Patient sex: M
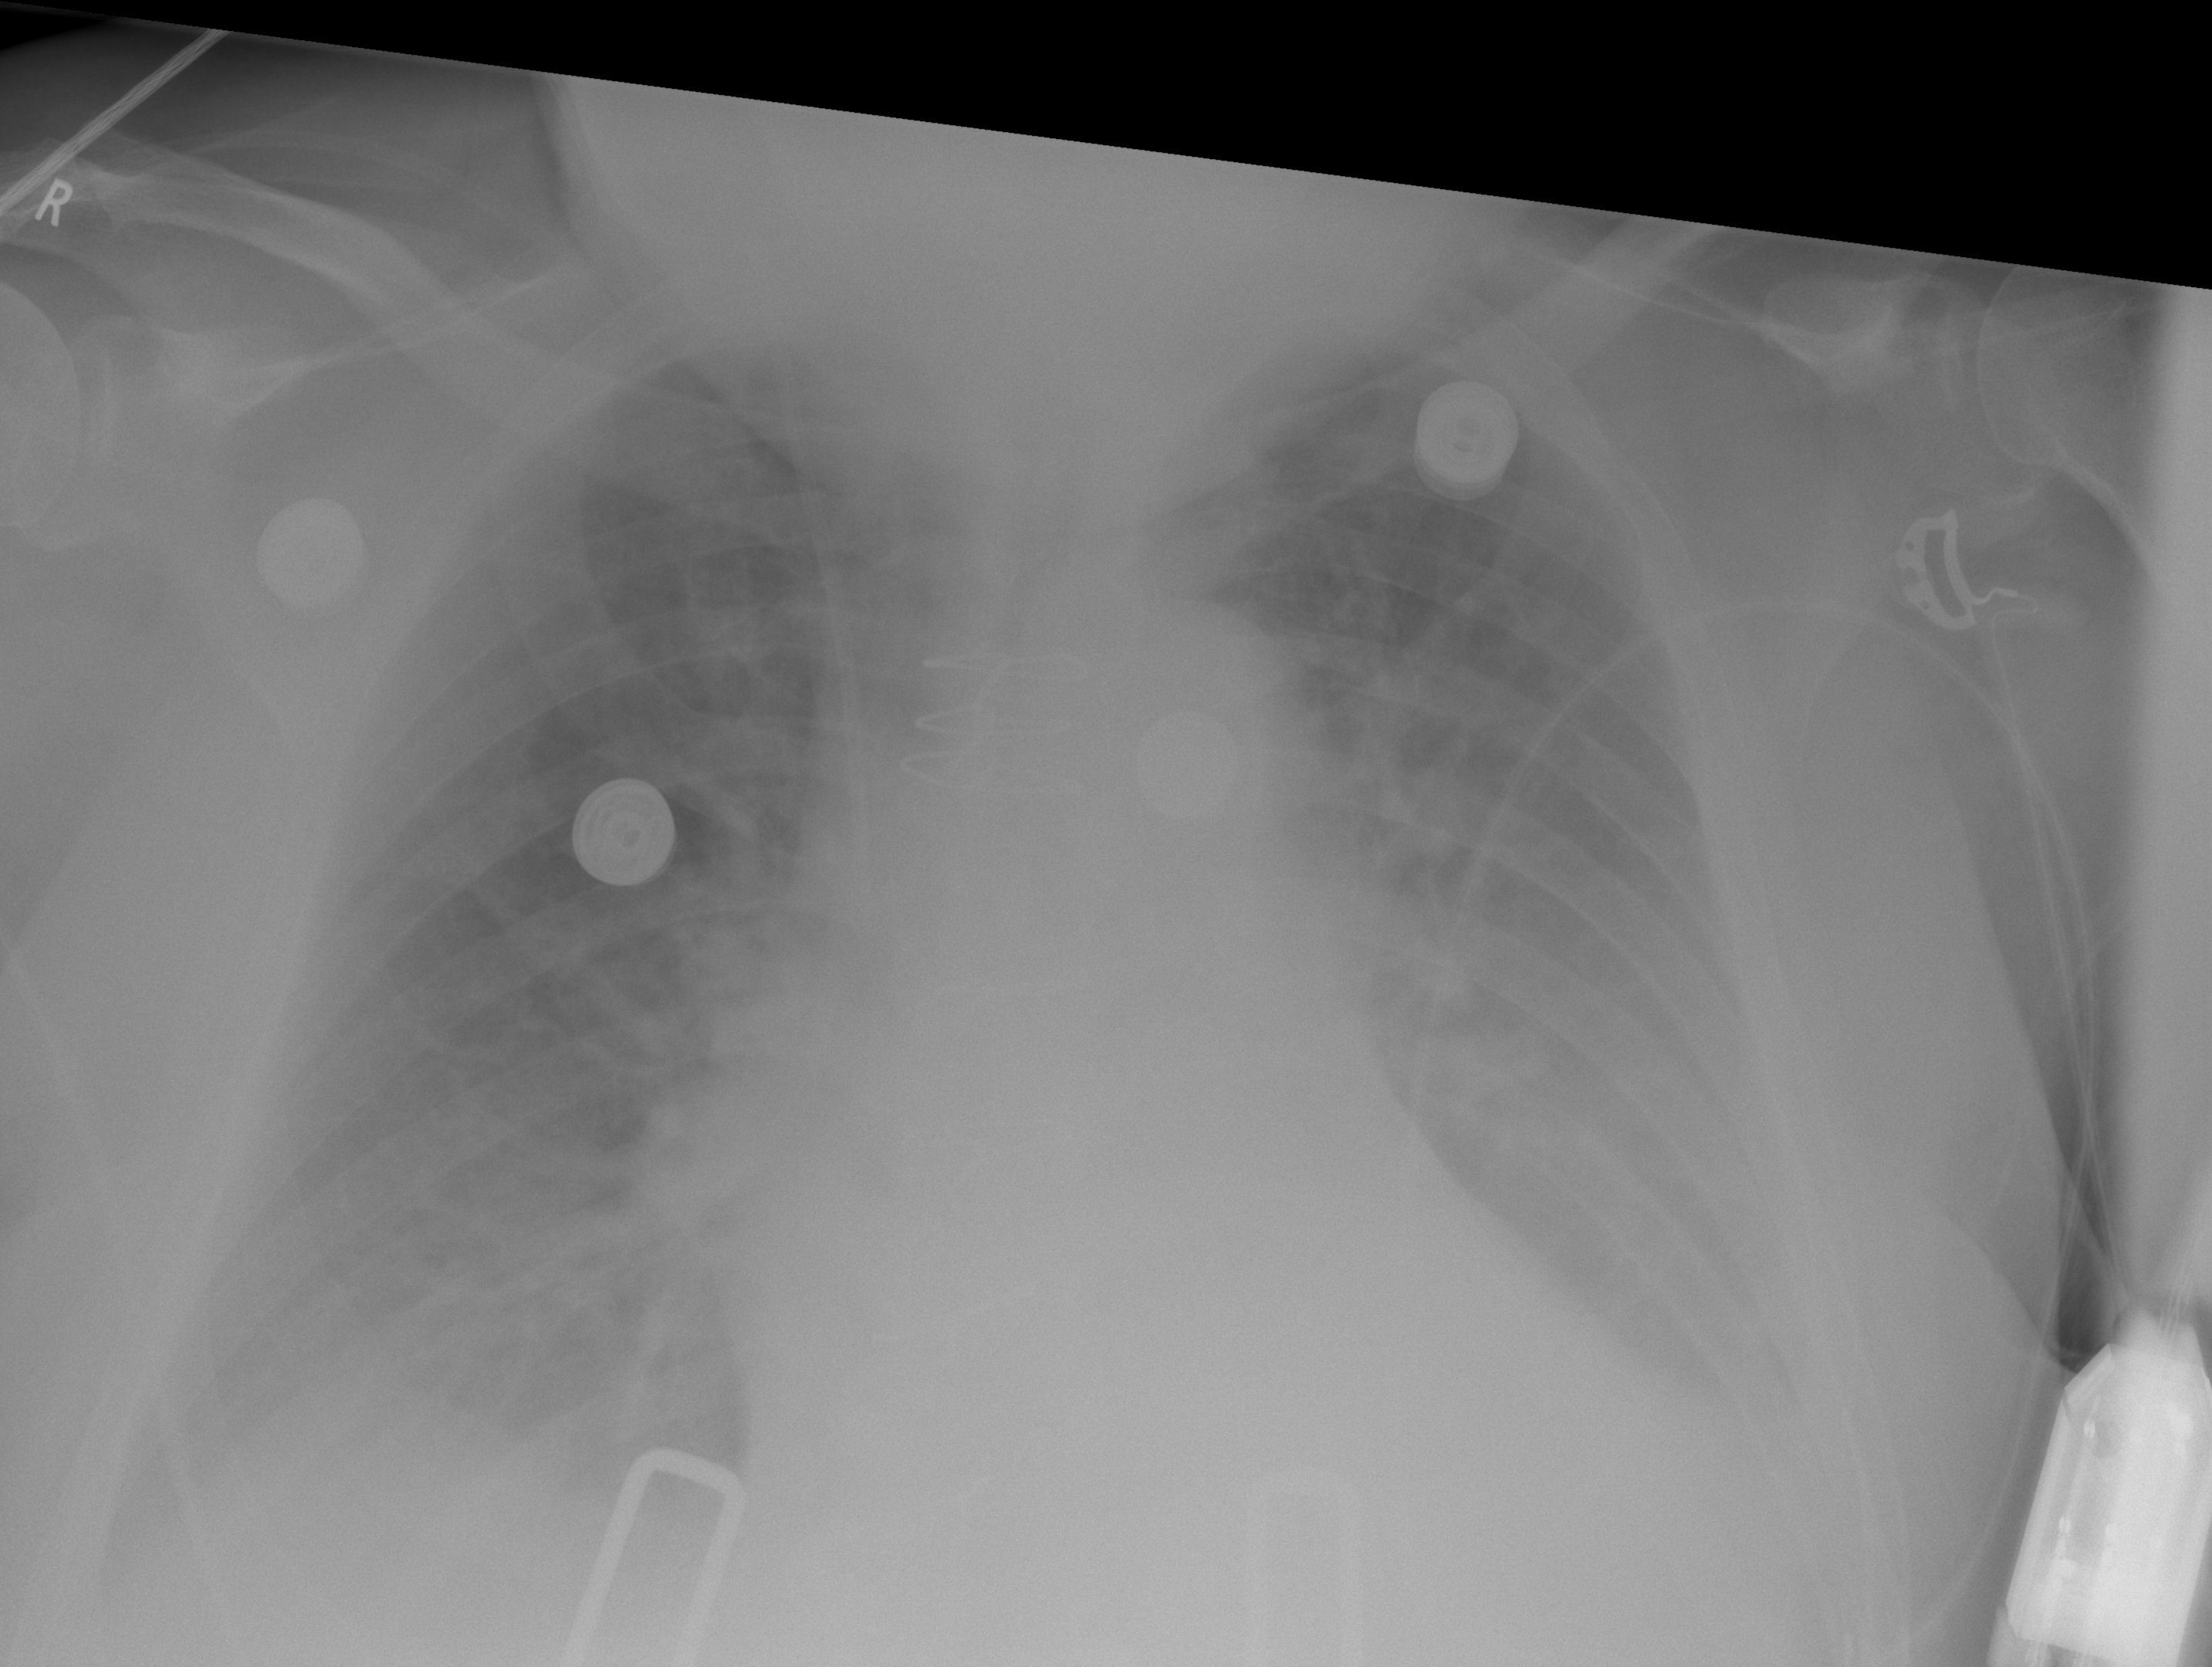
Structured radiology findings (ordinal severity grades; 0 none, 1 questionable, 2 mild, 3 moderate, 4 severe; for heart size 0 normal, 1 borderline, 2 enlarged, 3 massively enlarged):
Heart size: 2
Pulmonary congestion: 2
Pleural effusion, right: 3
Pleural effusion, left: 2
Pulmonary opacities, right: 2
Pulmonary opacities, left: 2
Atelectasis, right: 2
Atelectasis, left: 2